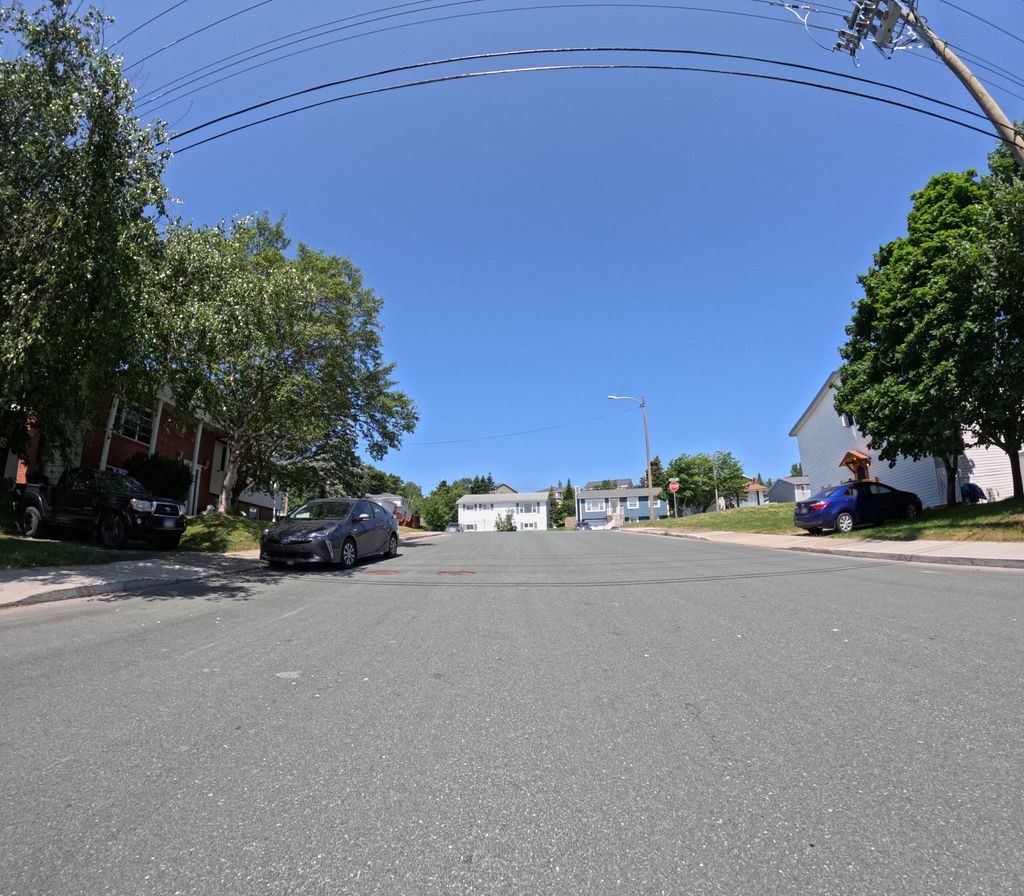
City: st_johns